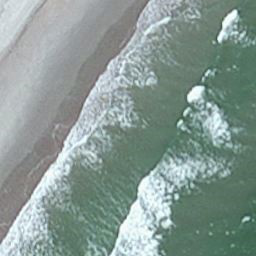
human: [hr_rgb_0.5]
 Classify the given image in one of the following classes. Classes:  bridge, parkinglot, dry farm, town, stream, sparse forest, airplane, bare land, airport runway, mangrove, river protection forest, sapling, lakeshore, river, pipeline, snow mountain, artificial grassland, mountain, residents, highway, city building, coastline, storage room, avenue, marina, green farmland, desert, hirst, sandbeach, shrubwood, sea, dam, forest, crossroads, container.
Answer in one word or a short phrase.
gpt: coastline